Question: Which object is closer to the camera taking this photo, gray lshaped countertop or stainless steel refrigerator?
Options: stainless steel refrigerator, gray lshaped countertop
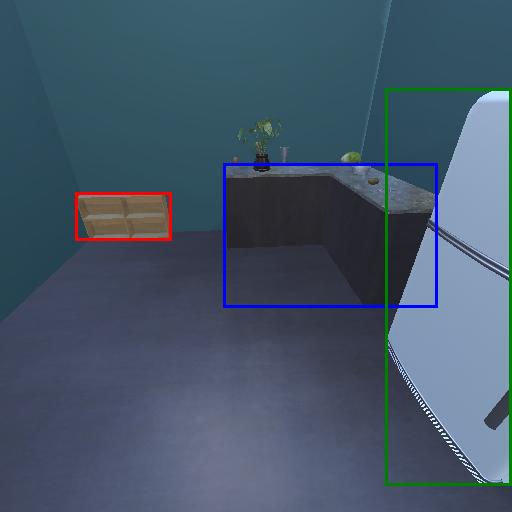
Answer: stainless steel refrigerator